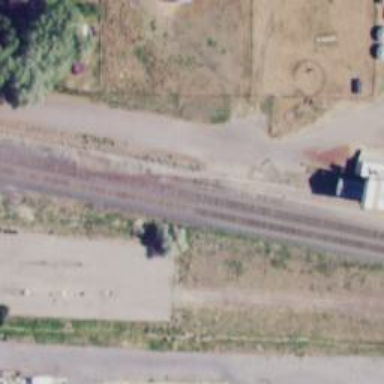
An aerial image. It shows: Railway spur service.